Question:
I'm creating online tutorial app.In that i have 40 questions.I want to display the result for that questions using green image for correct and red color image for incorrect answers.I need to display this 40 images inside the single prototype cell.I want to know in swift.
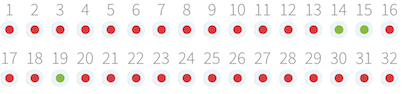
Answer: A table view is designed to show multiple items in a scrolling list, not just one item. It sounds more like you want to have a table view with 40 rows, each of which displays the answer given for the question. You could set that up easily like so:
'''
// This is your prototype cell configured in interface builder
class ResultTableViewCell: UITableViewCell {
@IBOutlet weak var answerImageView: UIImageView!
var correct: Bool = false {
didSet {
let imageName = self.correct ? "correct_image" : "incorrect_image"
if let image = UIImage(named: imageName ) {
self.answerImageView.image = image
}
}
}
}
class MyTableViewCell: UITableViewController {
@IBOutlet weak var collectionView: UICollectionView!
struct Answer {
let isCorrect: Bool
}
var answers = [Answer]() {
didSet {
self.tableView.reloadData()
}
}
// MARK: - UITableViewDataSource
override func tableView(tableView: UITableView, cellForRowAtIndexPath indexPath: NSIndexPath) -> UITableViewCell {
if let cell = tableView.dequeueReusableCellWithIdentifier( "resultCell", forIndexPath: indexPath ) as? ResultTableViewCell {
cell.correct = self.answers[ indexPath.row ].isCorrect
return cell
}
fatalError( "Could not load cell" )
}
override func tableView(tableView: UITableView, numberOfRowsInSection section: Int) -> Int {
return self.answers.count
}
}
'''